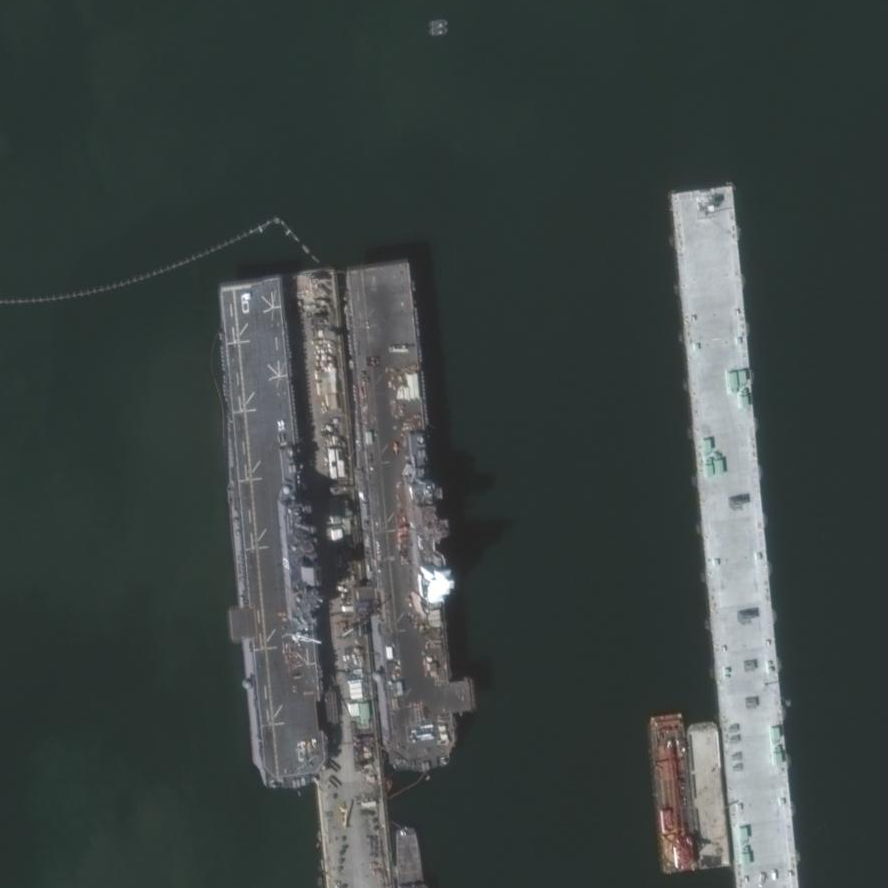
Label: assault